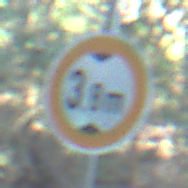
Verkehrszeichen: TatsaechlicheHoehe
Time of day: MorningAfternoon
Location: Outdoor (Nature)
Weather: Clear
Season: NotSpecified
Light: Natural